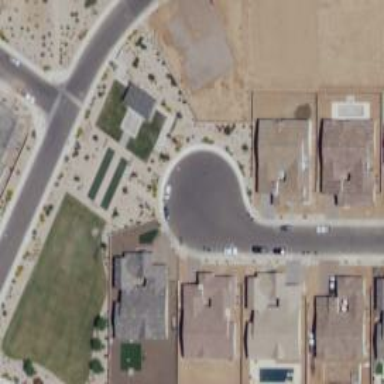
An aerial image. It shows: Asphalt road in residential area.